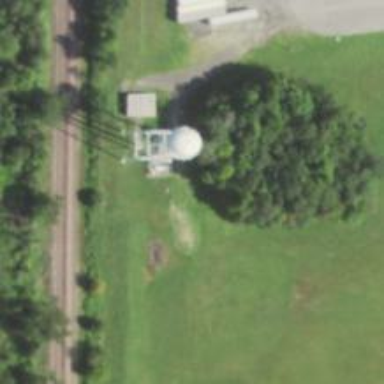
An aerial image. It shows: Communication mast tower.